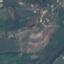
Land use / land cover class: PermanentCrop